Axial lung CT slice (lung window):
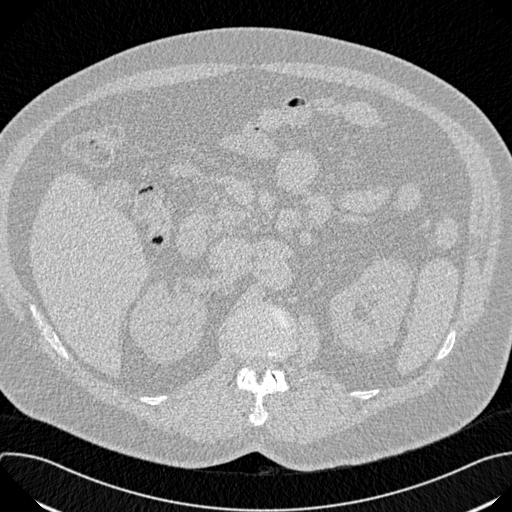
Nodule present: no